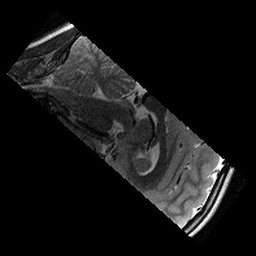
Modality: T2w
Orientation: sagittal
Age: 11
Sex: male
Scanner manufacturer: siemens
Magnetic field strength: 3 T
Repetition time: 9.23 s
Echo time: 0.067 s